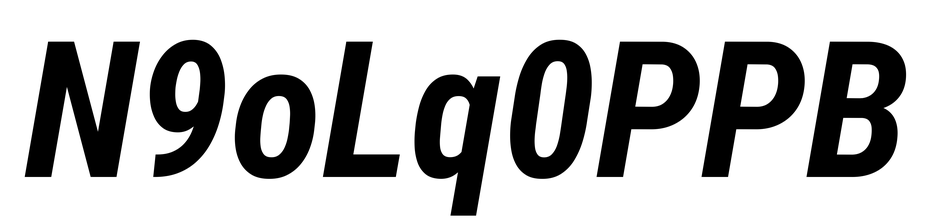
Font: Roboto-Italic_Condensed_Bold_Italic